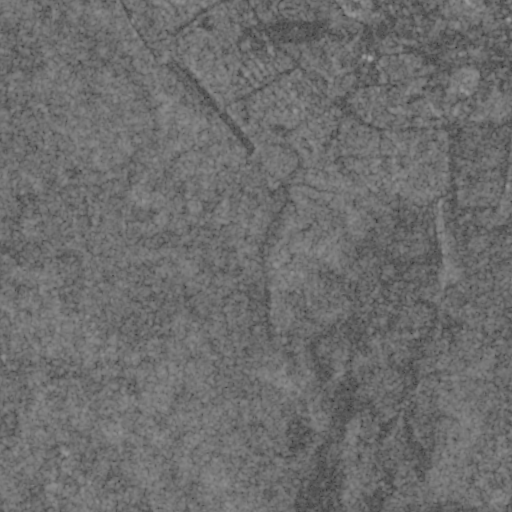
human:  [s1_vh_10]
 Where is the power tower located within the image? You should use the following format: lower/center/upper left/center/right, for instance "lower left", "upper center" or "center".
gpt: The power tower is located in the left of the image.
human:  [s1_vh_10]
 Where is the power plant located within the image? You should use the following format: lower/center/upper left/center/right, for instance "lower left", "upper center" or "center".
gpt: There is no power plant in the image.

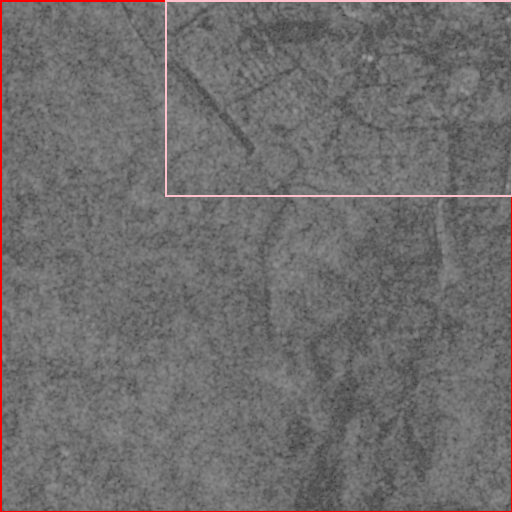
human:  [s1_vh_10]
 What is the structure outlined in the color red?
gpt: The structure outlined in red is a crop field.
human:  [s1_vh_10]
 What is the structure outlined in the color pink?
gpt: The structure outlined in pink is a quarry.
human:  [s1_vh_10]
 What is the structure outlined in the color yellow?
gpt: There is no yellow outline.